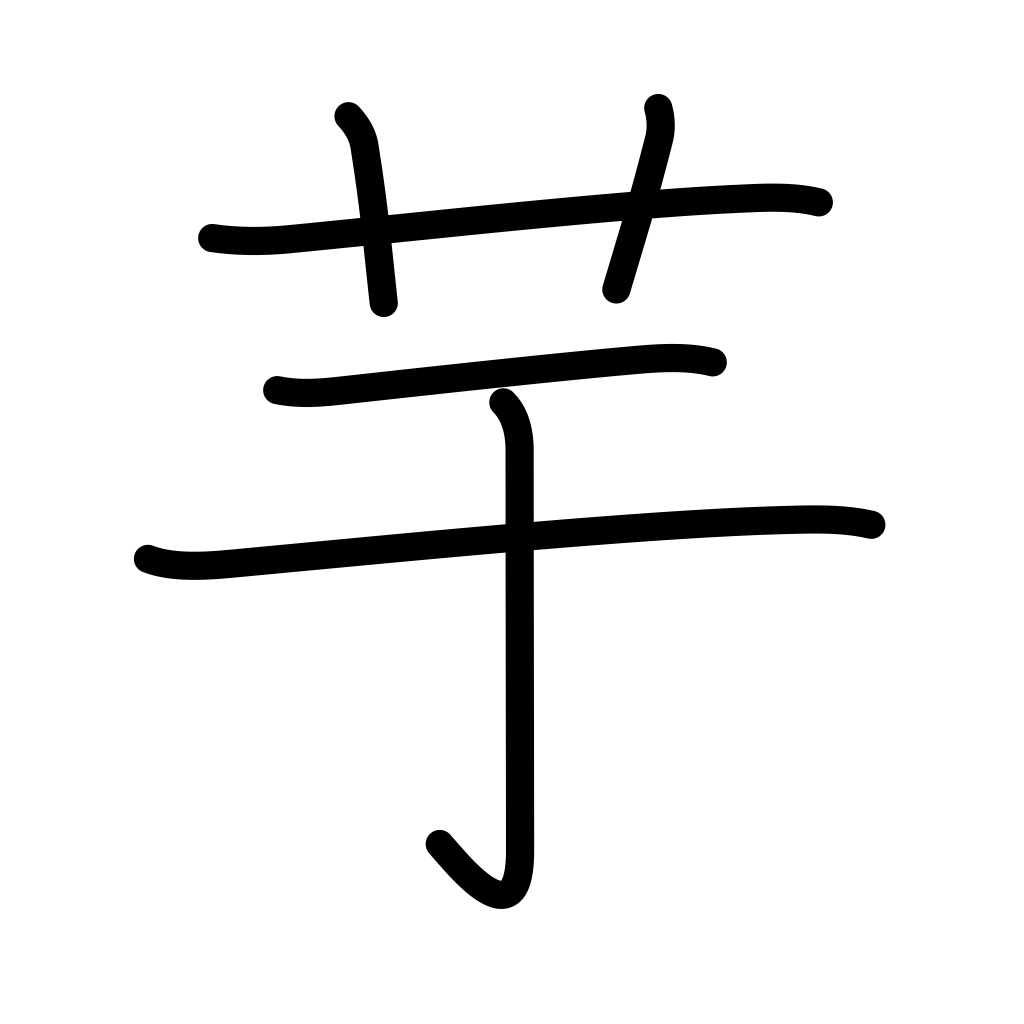
Meaning: potato